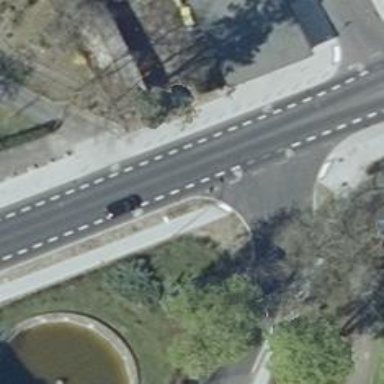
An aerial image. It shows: Asphalt primary highway with advisory cycle lanes on both sides and sidewalks.